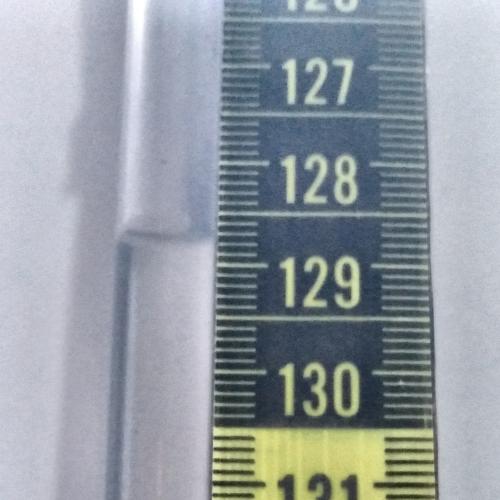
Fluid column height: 128.8 cm